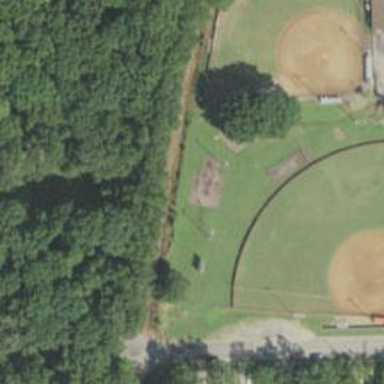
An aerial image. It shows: Baseball pitch for leisure land activities.